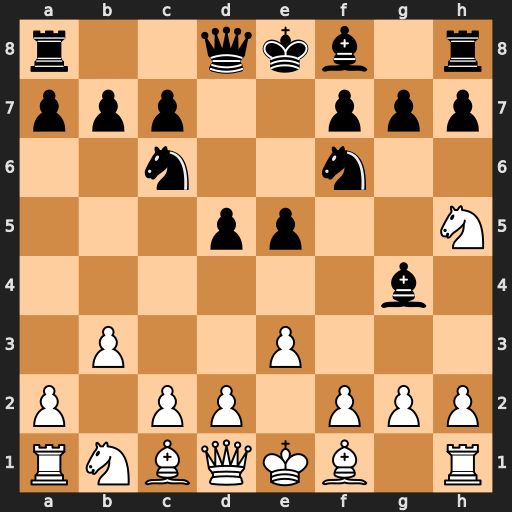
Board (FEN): r2qkb1r/ppp2ppp/2n2n2/3pp2N/6b1/1P2P3/P1PP1PPP/RNBQKB1R
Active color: w
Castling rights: KQkq
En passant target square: -
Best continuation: Nxf6+ Qxf6 Qxg4